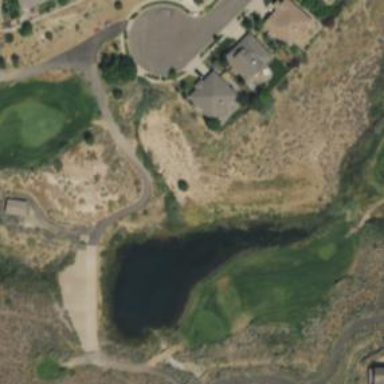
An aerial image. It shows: Water hazard on golf course. The hazard is natural water feature.